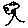
Label: tree